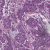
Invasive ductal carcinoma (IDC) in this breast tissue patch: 1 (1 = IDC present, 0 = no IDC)